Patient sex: M
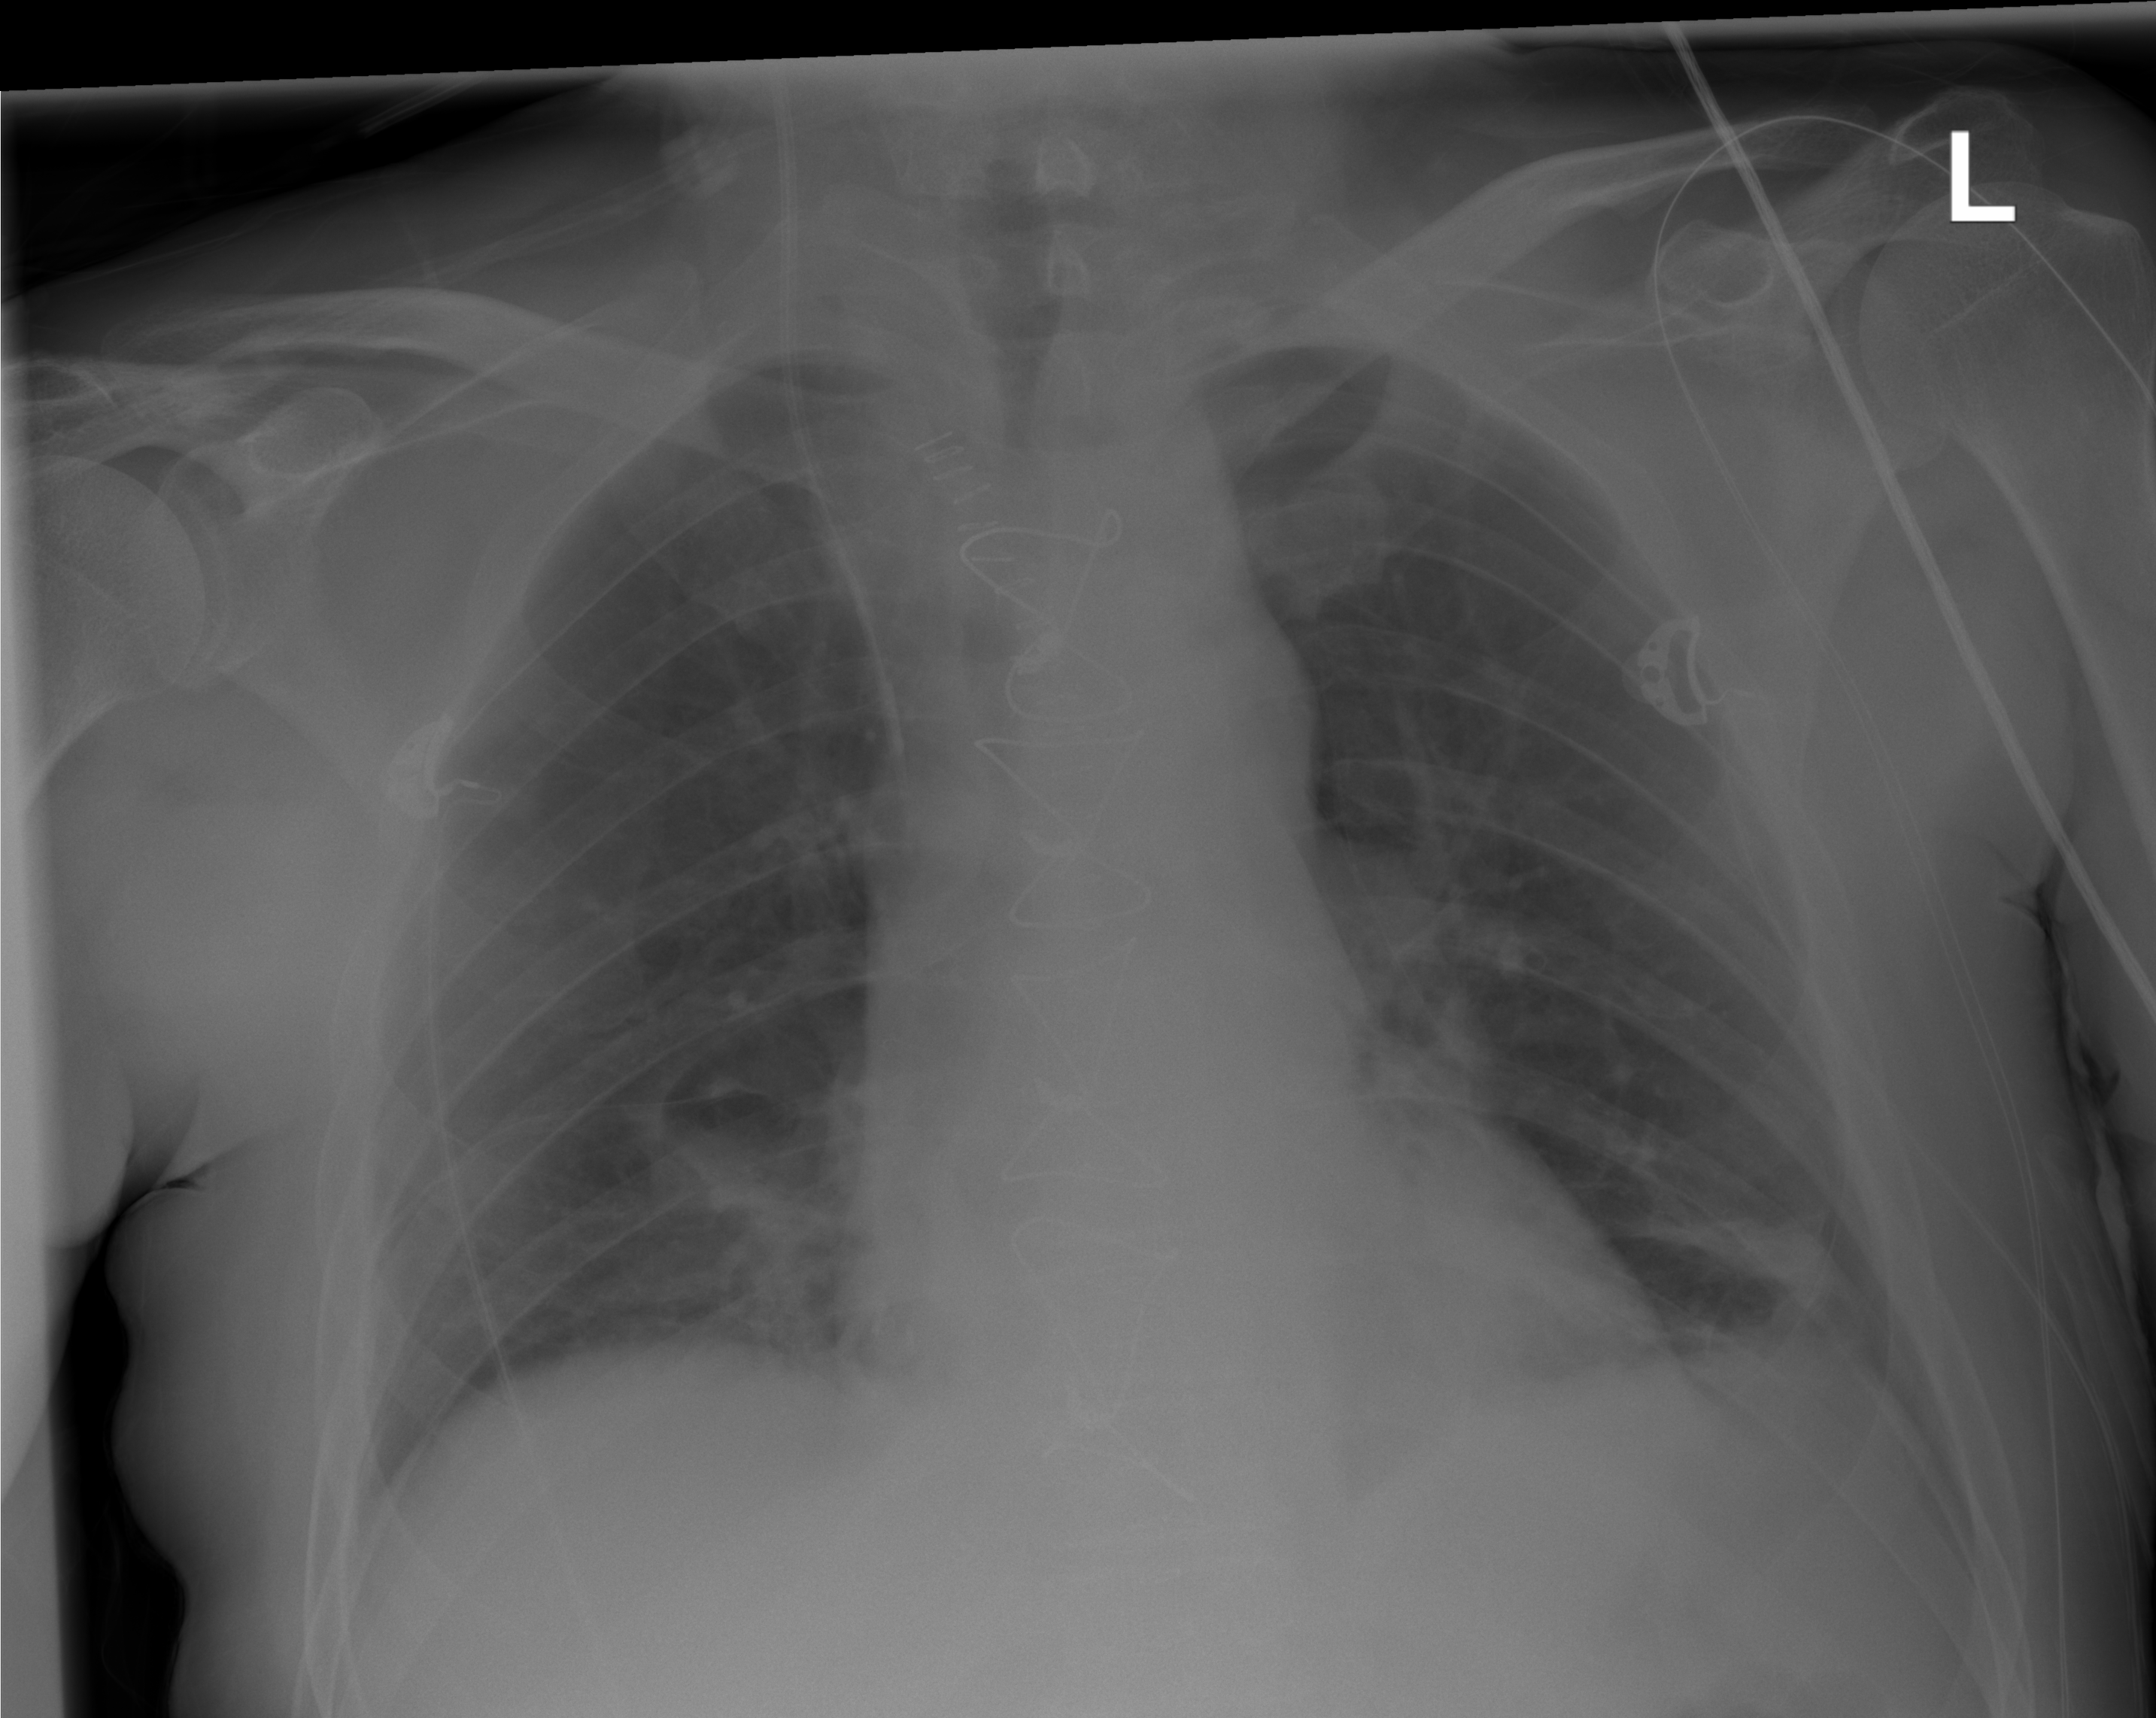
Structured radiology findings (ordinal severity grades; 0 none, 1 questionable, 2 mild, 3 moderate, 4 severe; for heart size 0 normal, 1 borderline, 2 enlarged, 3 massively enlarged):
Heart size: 0
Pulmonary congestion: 0
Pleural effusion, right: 0
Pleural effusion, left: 0
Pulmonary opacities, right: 0
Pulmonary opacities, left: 0
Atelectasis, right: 1
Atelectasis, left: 2